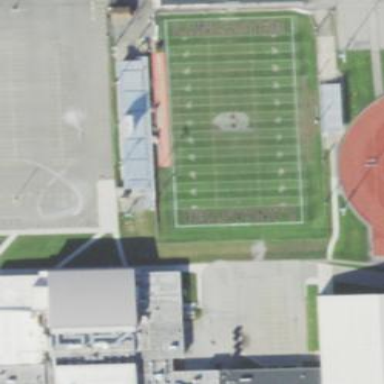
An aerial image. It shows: American football pitch for leisure and sport activities.